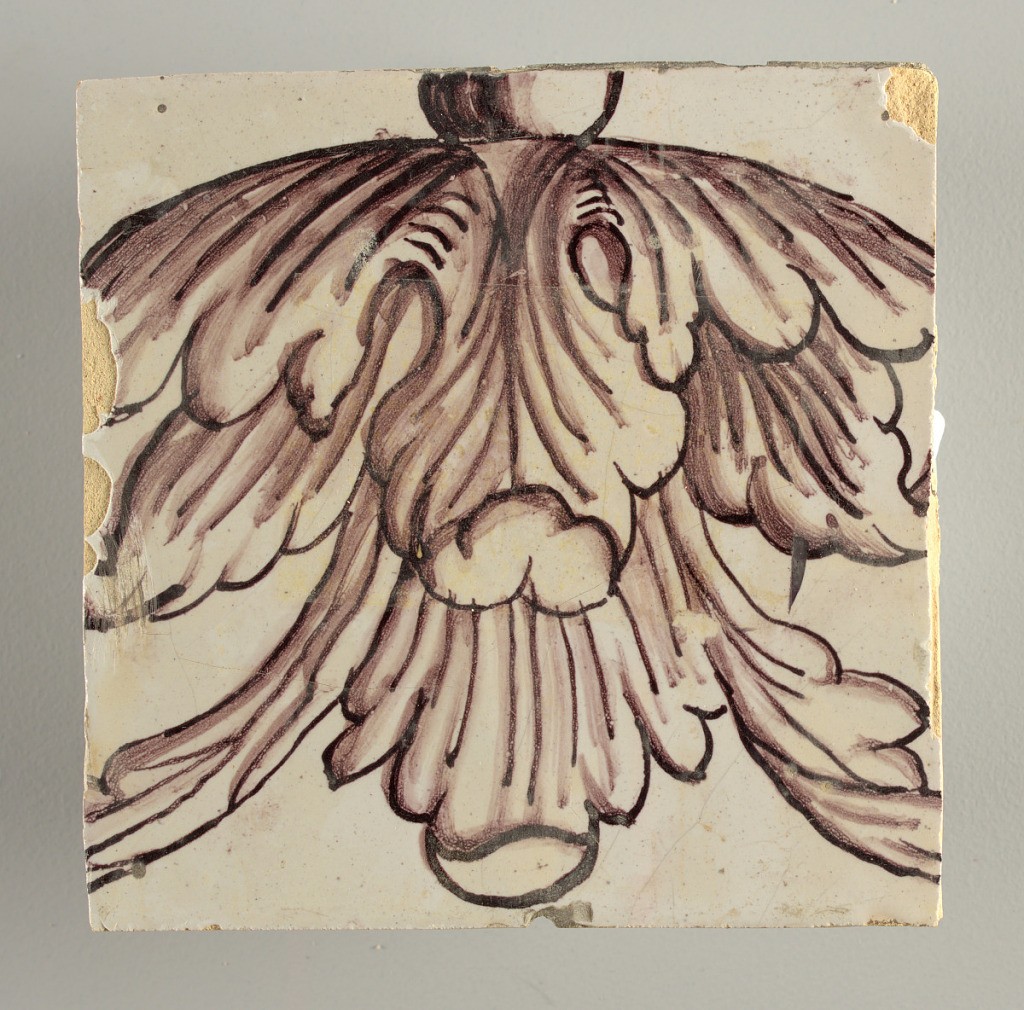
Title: Tile wall facing
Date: ca. 1725
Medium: Tin-glazed earthenware, underglaze
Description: Horizontal rectangle.  Thirty tiles wide and twenty-three tiles high with opening for fireplace eleven tiles wide and ten high.  Foliage arabesques disposed about three vertical axes from which are emphazised by urns at center and right, and at left by the figure of a standing woman carrying an infant on her arm and accompanied by two children.